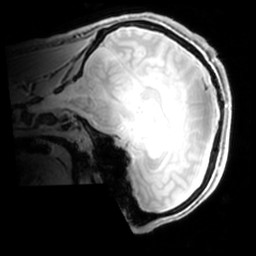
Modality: PDw
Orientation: sagittal
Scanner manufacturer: philips
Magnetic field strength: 7 T
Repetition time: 0.008 s
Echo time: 0.001974 s